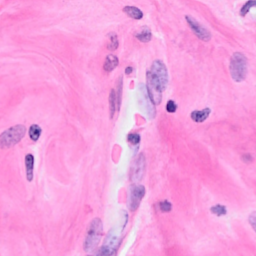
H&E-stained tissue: Breast